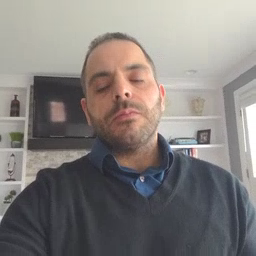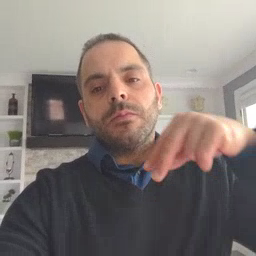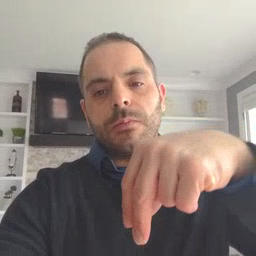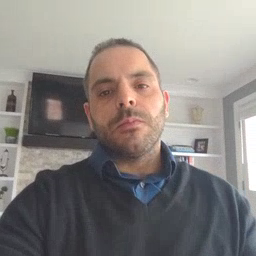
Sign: ride